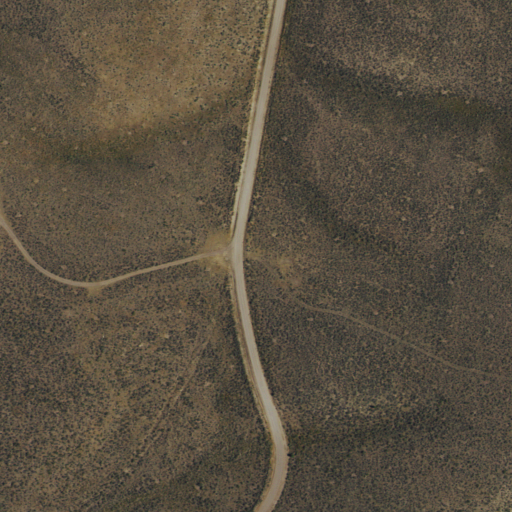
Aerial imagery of gap in Nevada named Bullwhack Summit containing only shrub